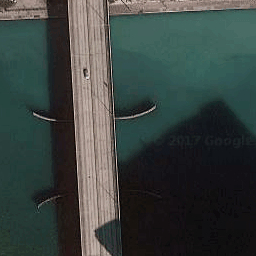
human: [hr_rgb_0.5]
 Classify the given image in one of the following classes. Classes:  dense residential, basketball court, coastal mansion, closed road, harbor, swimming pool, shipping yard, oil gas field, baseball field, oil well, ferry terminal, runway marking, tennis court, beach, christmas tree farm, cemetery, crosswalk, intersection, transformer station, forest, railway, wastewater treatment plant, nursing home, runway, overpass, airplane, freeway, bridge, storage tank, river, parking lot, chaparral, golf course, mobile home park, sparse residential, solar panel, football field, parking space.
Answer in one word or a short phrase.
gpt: bridge